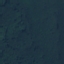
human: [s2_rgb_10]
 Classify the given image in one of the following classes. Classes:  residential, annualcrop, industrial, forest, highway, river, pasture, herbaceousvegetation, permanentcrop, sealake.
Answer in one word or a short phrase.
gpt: Forest